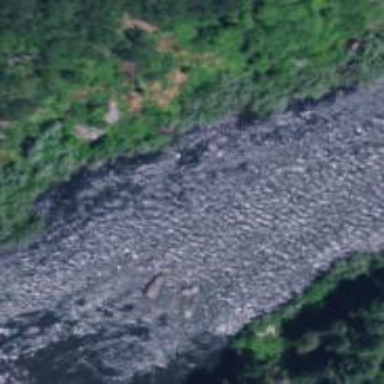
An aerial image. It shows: Rapids in the waterway.